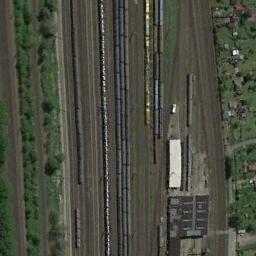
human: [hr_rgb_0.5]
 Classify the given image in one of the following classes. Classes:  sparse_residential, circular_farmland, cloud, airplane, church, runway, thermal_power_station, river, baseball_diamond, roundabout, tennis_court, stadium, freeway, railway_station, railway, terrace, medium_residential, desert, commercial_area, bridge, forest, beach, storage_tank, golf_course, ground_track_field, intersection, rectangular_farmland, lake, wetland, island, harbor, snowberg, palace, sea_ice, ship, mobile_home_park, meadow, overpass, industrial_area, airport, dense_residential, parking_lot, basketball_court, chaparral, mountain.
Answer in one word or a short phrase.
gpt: railway